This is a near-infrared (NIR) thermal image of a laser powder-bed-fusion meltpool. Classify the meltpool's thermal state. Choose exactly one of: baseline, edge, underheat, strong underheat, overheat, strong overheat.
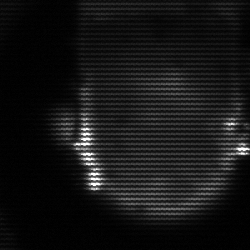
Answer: baseline